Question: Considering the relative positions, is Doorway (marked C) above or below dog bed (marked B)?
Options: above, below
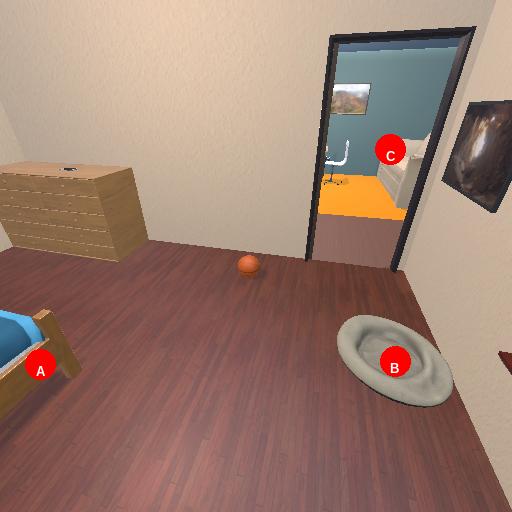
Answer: above